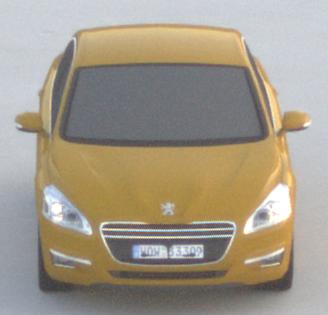
Make: Peugeot
Model: 508 120 VTi
Detailed model: 508 (I) Limousine
Model produced from: 2011/03
Model produced until: 2014/05
Doors: 4
Color: yellow
Road condition: dry road
Daytime: sunrise or sunset
Contrast: low contrast